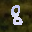
Label: 8